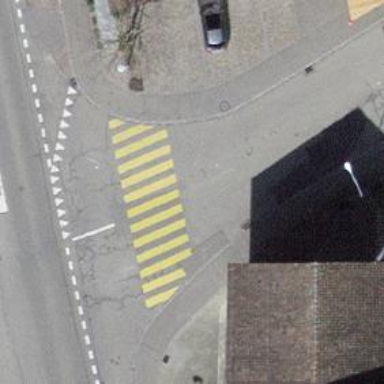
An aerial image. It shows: Uncontrolled zebra crossing with notable zebra markings.